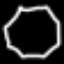
Label: octagon